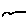
Label: bird